Question: What is the value of this measurement?
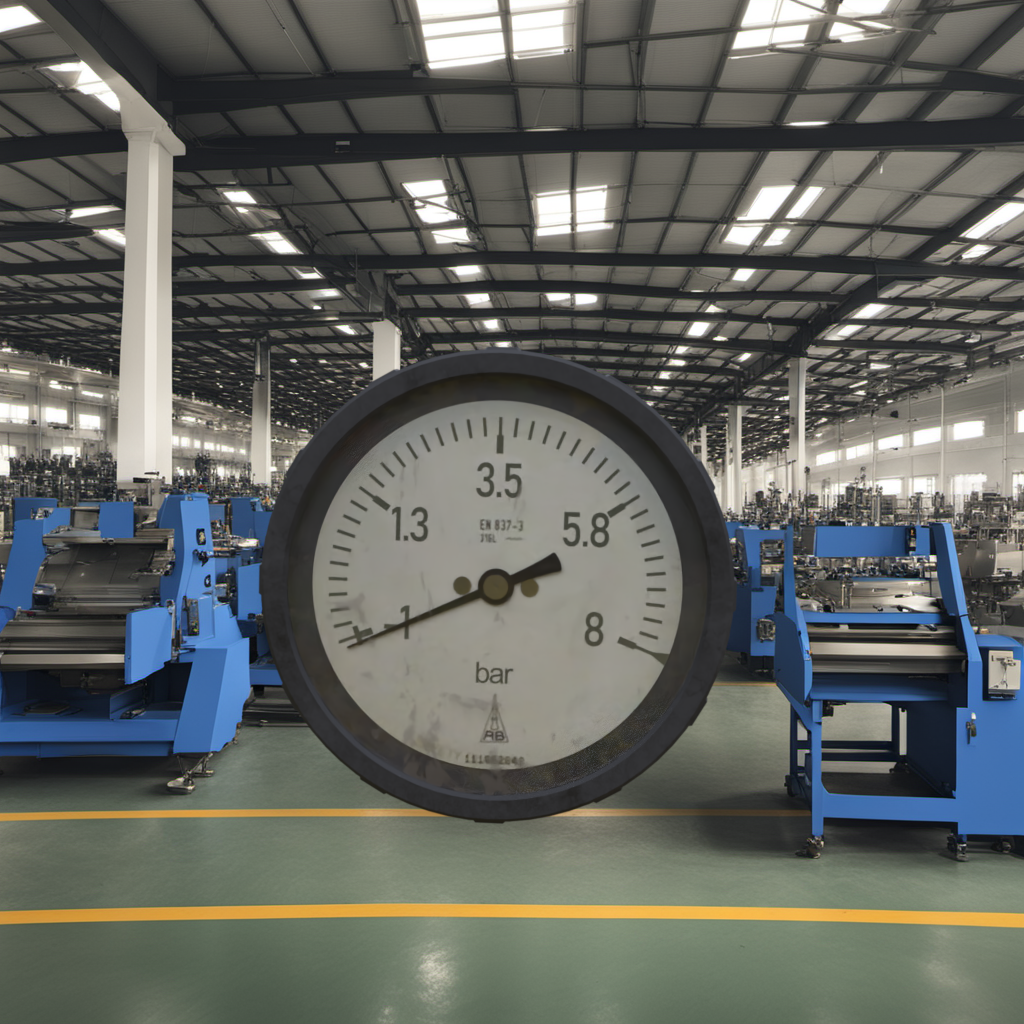
Answer: The result is -1.02
Question: What is the range of the measurement shown in the image?
Answer: The range is from -1 to 8
Question: What is the minimum and maximum reading range of this measurement?
Answer: The minimum value is -1 and the maximum value is 8